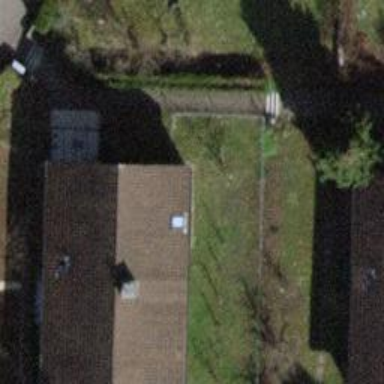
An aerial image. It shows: Detached building.